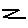
Label: zigzag